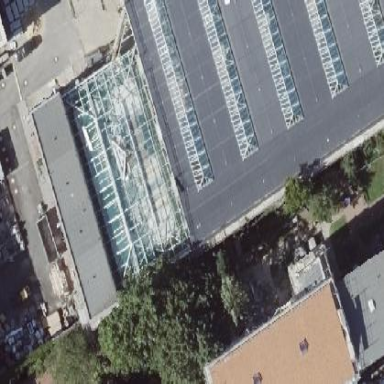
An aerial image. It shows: Commercial building with hipped roof shape.